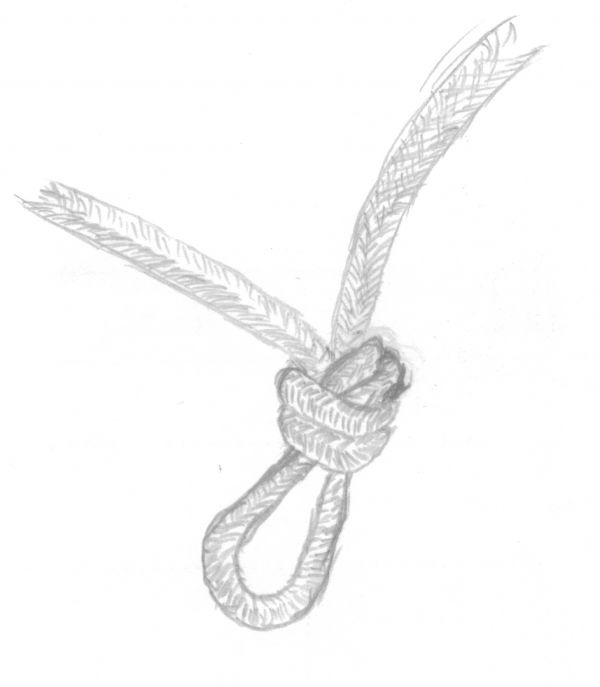
Label: knot